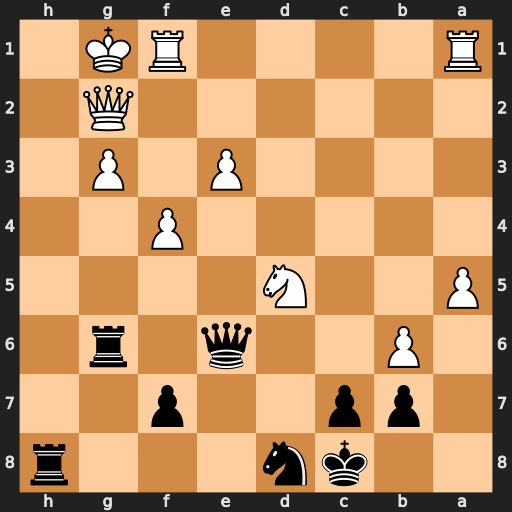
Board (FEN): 2kn3r/1pp2p2/1P2q1r1/P2N4/5P2/4P1P1/6Q1/R4RK1
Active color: b
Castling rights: -
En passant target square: -
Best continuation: Rgh6 bxc7 Rh1+ Qxh1 Rxh1+